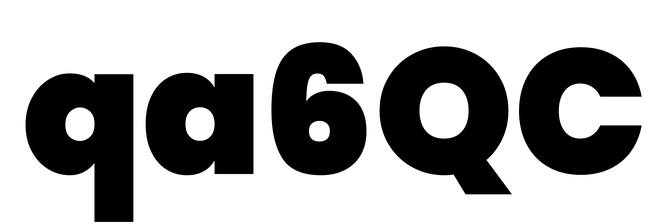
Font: Poppins-Black